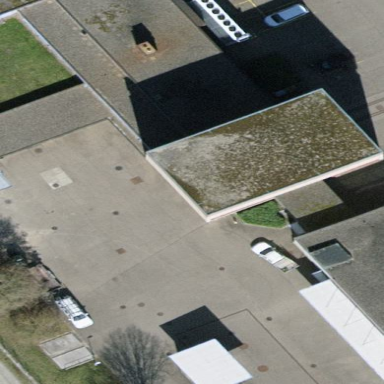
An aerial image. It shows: Industrial building.